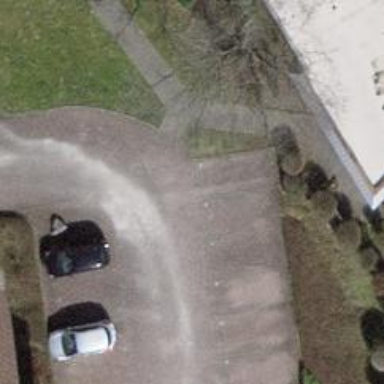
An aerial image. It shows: Footway surfaced with paving stones.